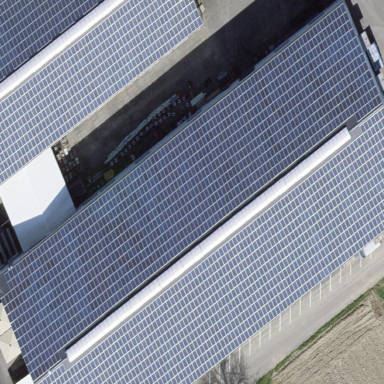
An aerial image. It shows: Solar photovoltaic panel generator.